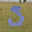
Label: 5